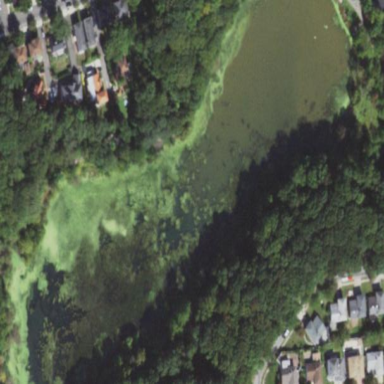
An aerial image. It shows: Lake with natural water.